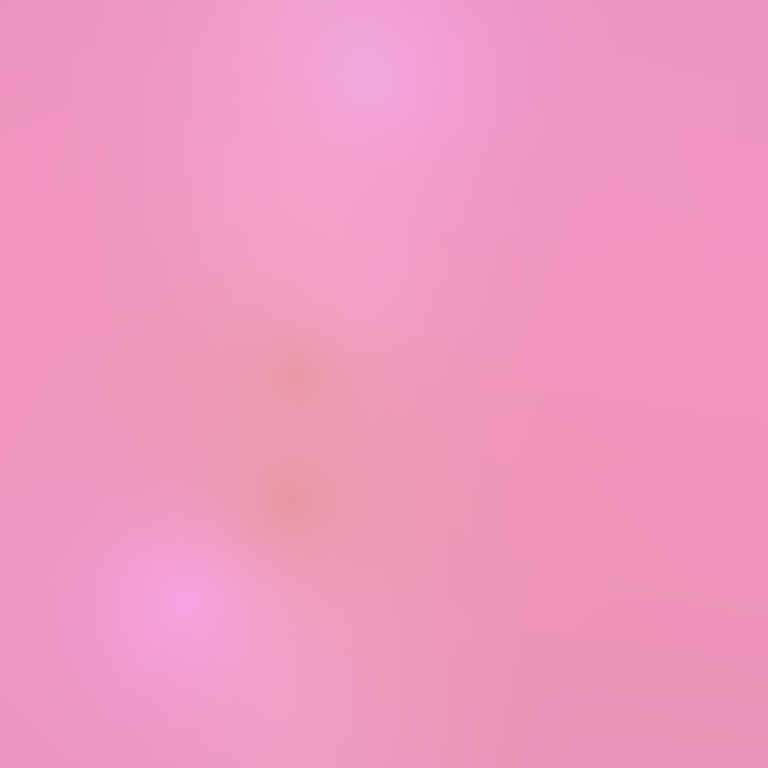
Abstract light effect, smooth gradient from soft pink to light peach, calm atmosphere, diffuse glow, no room, no furniture, no objects.